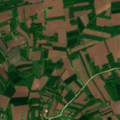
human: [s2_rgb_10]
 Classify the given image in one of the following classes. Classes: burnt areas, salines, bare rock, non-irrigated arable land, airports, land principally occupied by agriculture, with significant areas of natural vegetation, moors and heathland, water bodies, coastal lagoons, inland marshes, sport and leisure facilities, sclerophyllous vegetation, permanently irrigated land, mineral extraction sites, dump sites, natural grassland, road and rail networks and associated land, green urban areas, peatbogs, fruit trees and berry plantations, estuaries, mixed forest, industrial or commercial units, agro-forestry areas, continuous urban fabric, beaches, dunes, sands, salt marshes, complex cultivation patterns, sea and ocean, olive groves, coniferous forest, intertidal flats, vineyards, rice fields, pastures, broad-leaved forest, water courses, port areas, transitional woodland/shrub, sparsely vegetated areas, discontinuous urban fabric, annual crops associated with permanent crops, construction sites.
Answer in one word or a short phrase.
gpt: discontinuous urban fabric, non-irrigated arable land, land principally occupied by agriculture, with significant areas of natural vegetation